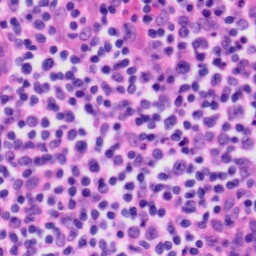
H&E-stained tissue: Tonsil